Field crop: maize
Growth stage: 2
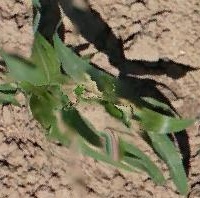
Species: maize